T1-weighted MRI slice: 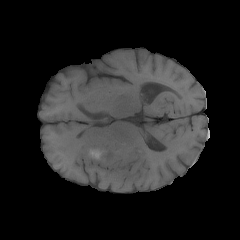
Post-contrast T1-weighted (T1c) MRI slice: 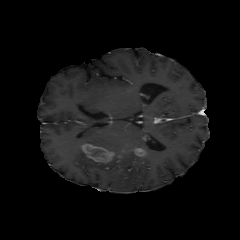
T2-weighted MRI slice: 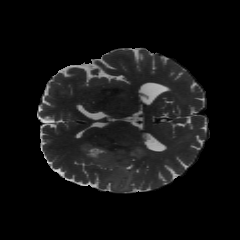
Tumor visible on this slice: yes